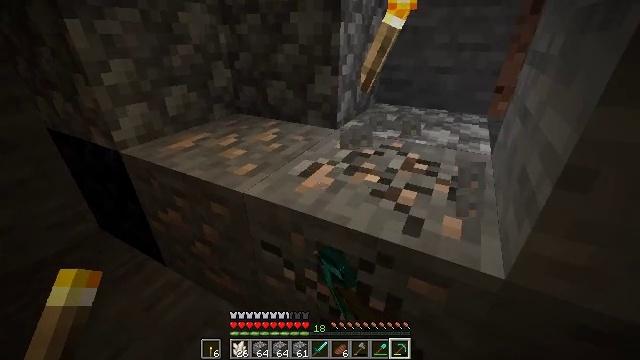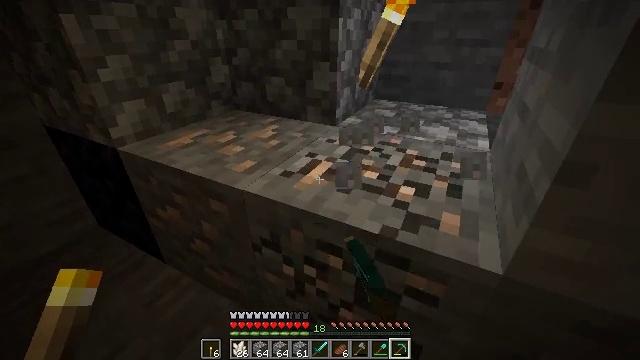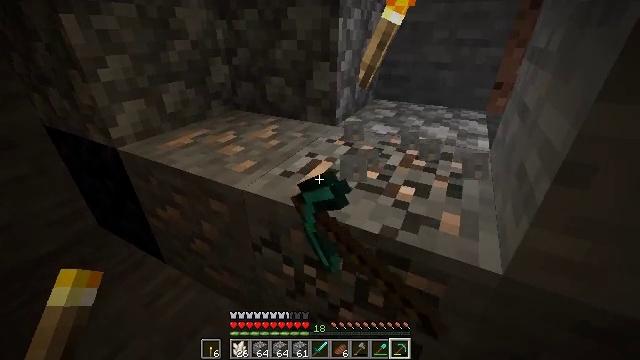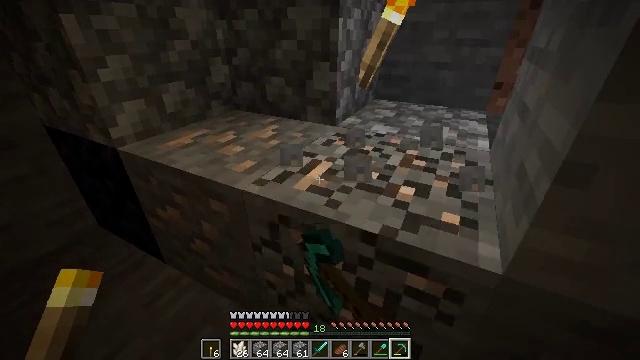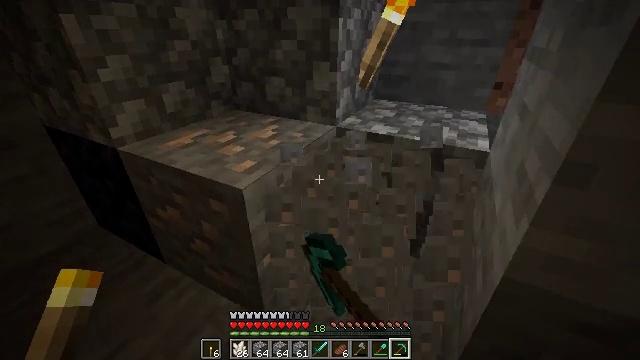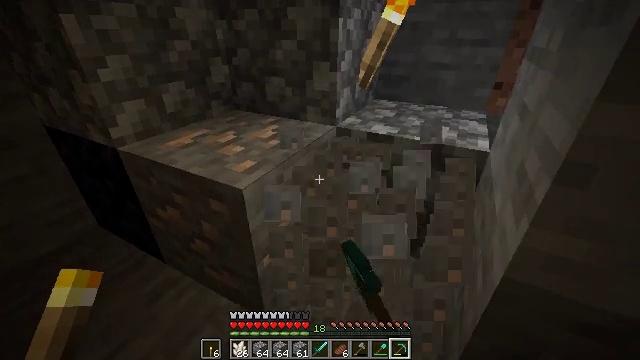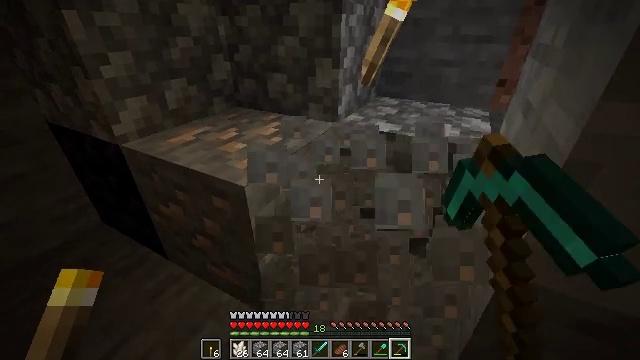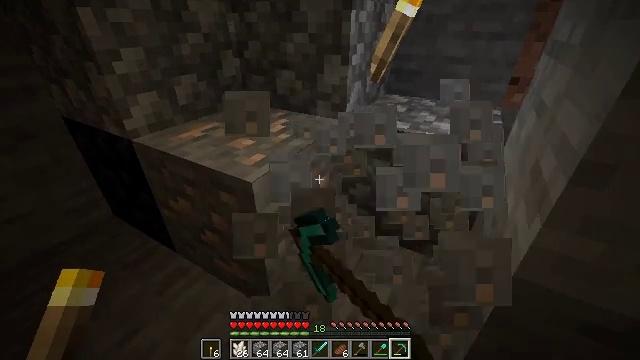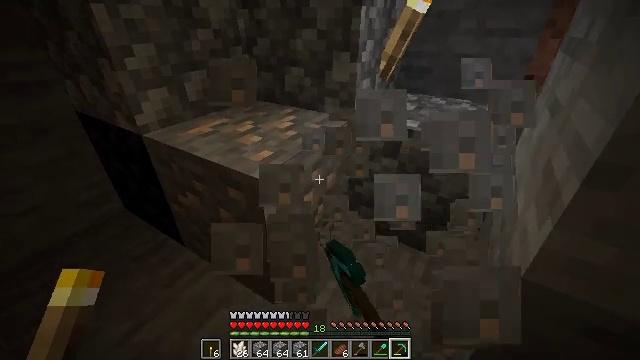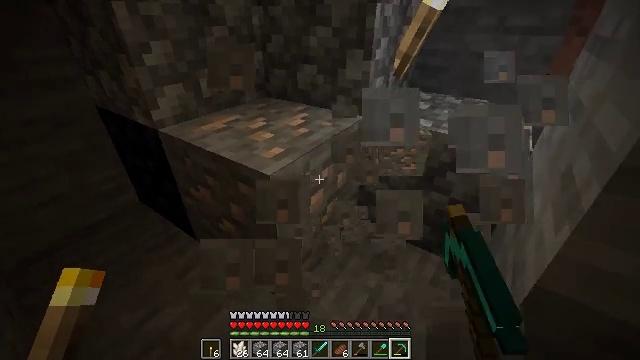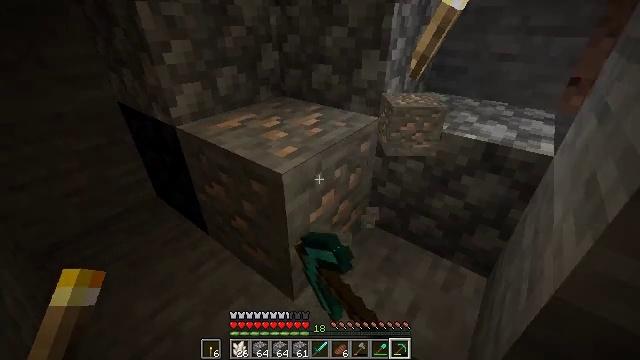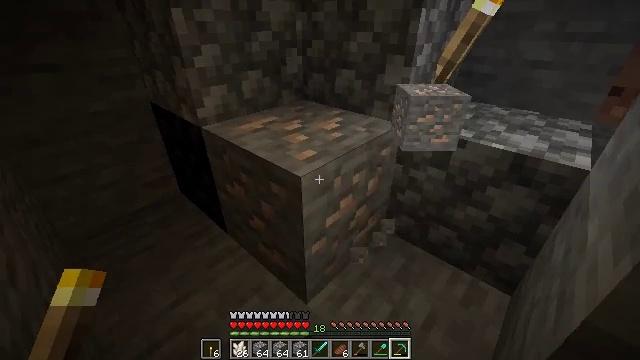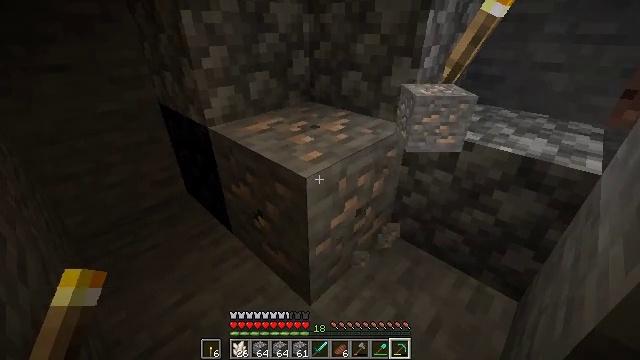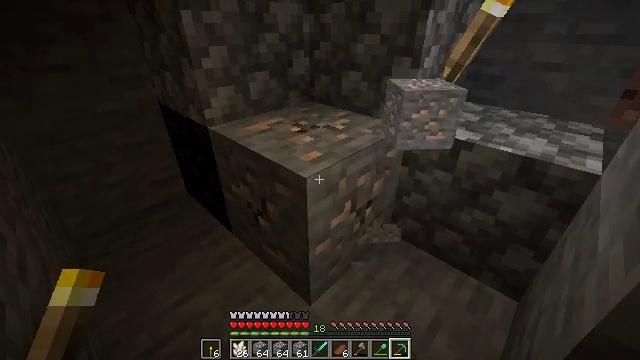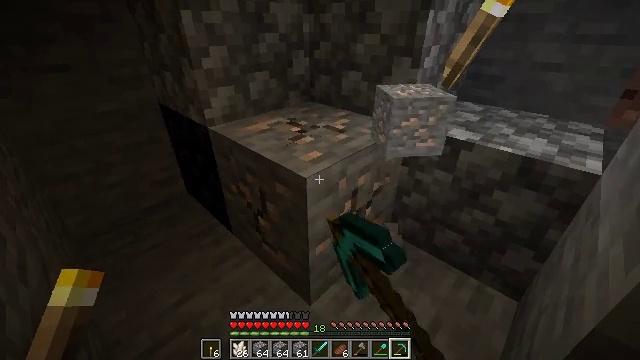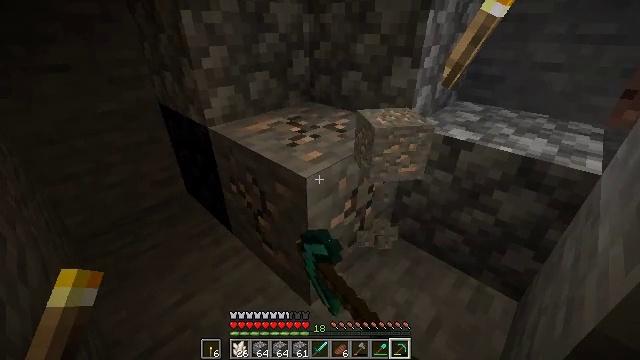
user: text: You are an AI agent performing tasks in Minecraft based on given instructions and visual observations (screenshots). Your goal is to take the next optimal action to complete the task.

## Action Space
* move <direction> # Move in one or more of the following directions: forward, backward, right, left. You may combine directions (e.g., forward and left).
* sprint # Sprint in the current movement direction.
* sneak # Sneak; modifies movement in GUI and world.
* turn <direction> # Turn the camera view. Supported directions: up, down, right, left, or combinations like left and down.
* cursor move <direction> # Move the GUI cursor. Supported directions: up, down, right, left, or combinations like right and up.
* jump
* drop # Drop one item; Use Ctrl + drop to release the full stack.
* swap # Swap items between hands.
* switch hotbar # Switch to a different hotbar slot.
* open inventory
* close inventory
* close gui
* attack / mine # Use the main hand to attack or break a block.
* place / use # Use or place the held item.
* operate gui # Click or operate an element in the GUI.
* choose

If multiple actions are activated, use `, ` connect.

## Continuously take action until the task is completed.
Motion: motion action
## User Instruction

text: Mine the iron ore underground.
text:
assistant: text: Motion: attack / mine
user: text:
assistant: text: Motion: attack / mine
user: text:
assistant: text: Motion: attack / mine
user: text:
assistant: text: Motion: attack / mine
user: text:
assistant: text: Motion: attack / mine
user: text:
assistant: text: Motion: attack / mine
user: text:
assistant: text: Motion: turn left, attack / mine
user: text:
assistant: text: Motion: turn left, attack / mine
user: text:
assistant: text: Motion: turn left, attack / mine
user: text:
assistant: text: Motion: turn left, attack / mine
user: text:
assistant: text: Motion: turn left, attack / mine
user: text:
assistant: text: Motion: turn left, attack / mine
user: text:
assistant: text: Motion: attack / mine
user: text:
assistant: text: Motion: attack / mine
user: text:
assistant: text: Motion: attack / mine
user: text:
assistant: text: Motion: attack / mine
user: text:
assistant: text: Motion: attack / mine
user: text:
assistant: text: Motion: attack / mine
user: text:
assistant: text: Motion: attack / mine
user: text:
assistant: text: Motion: attack / mine
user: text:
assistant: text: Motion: attack / mine
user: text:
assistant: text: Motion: attack / mine
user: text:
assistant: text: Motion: attack / mine
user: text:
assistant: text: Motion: attack / mine
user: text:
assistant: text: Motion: turn down, attack / mine
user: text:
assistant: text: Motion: turn right
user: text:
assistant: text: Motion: no_op
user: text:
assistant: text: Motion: no_op